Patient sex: F
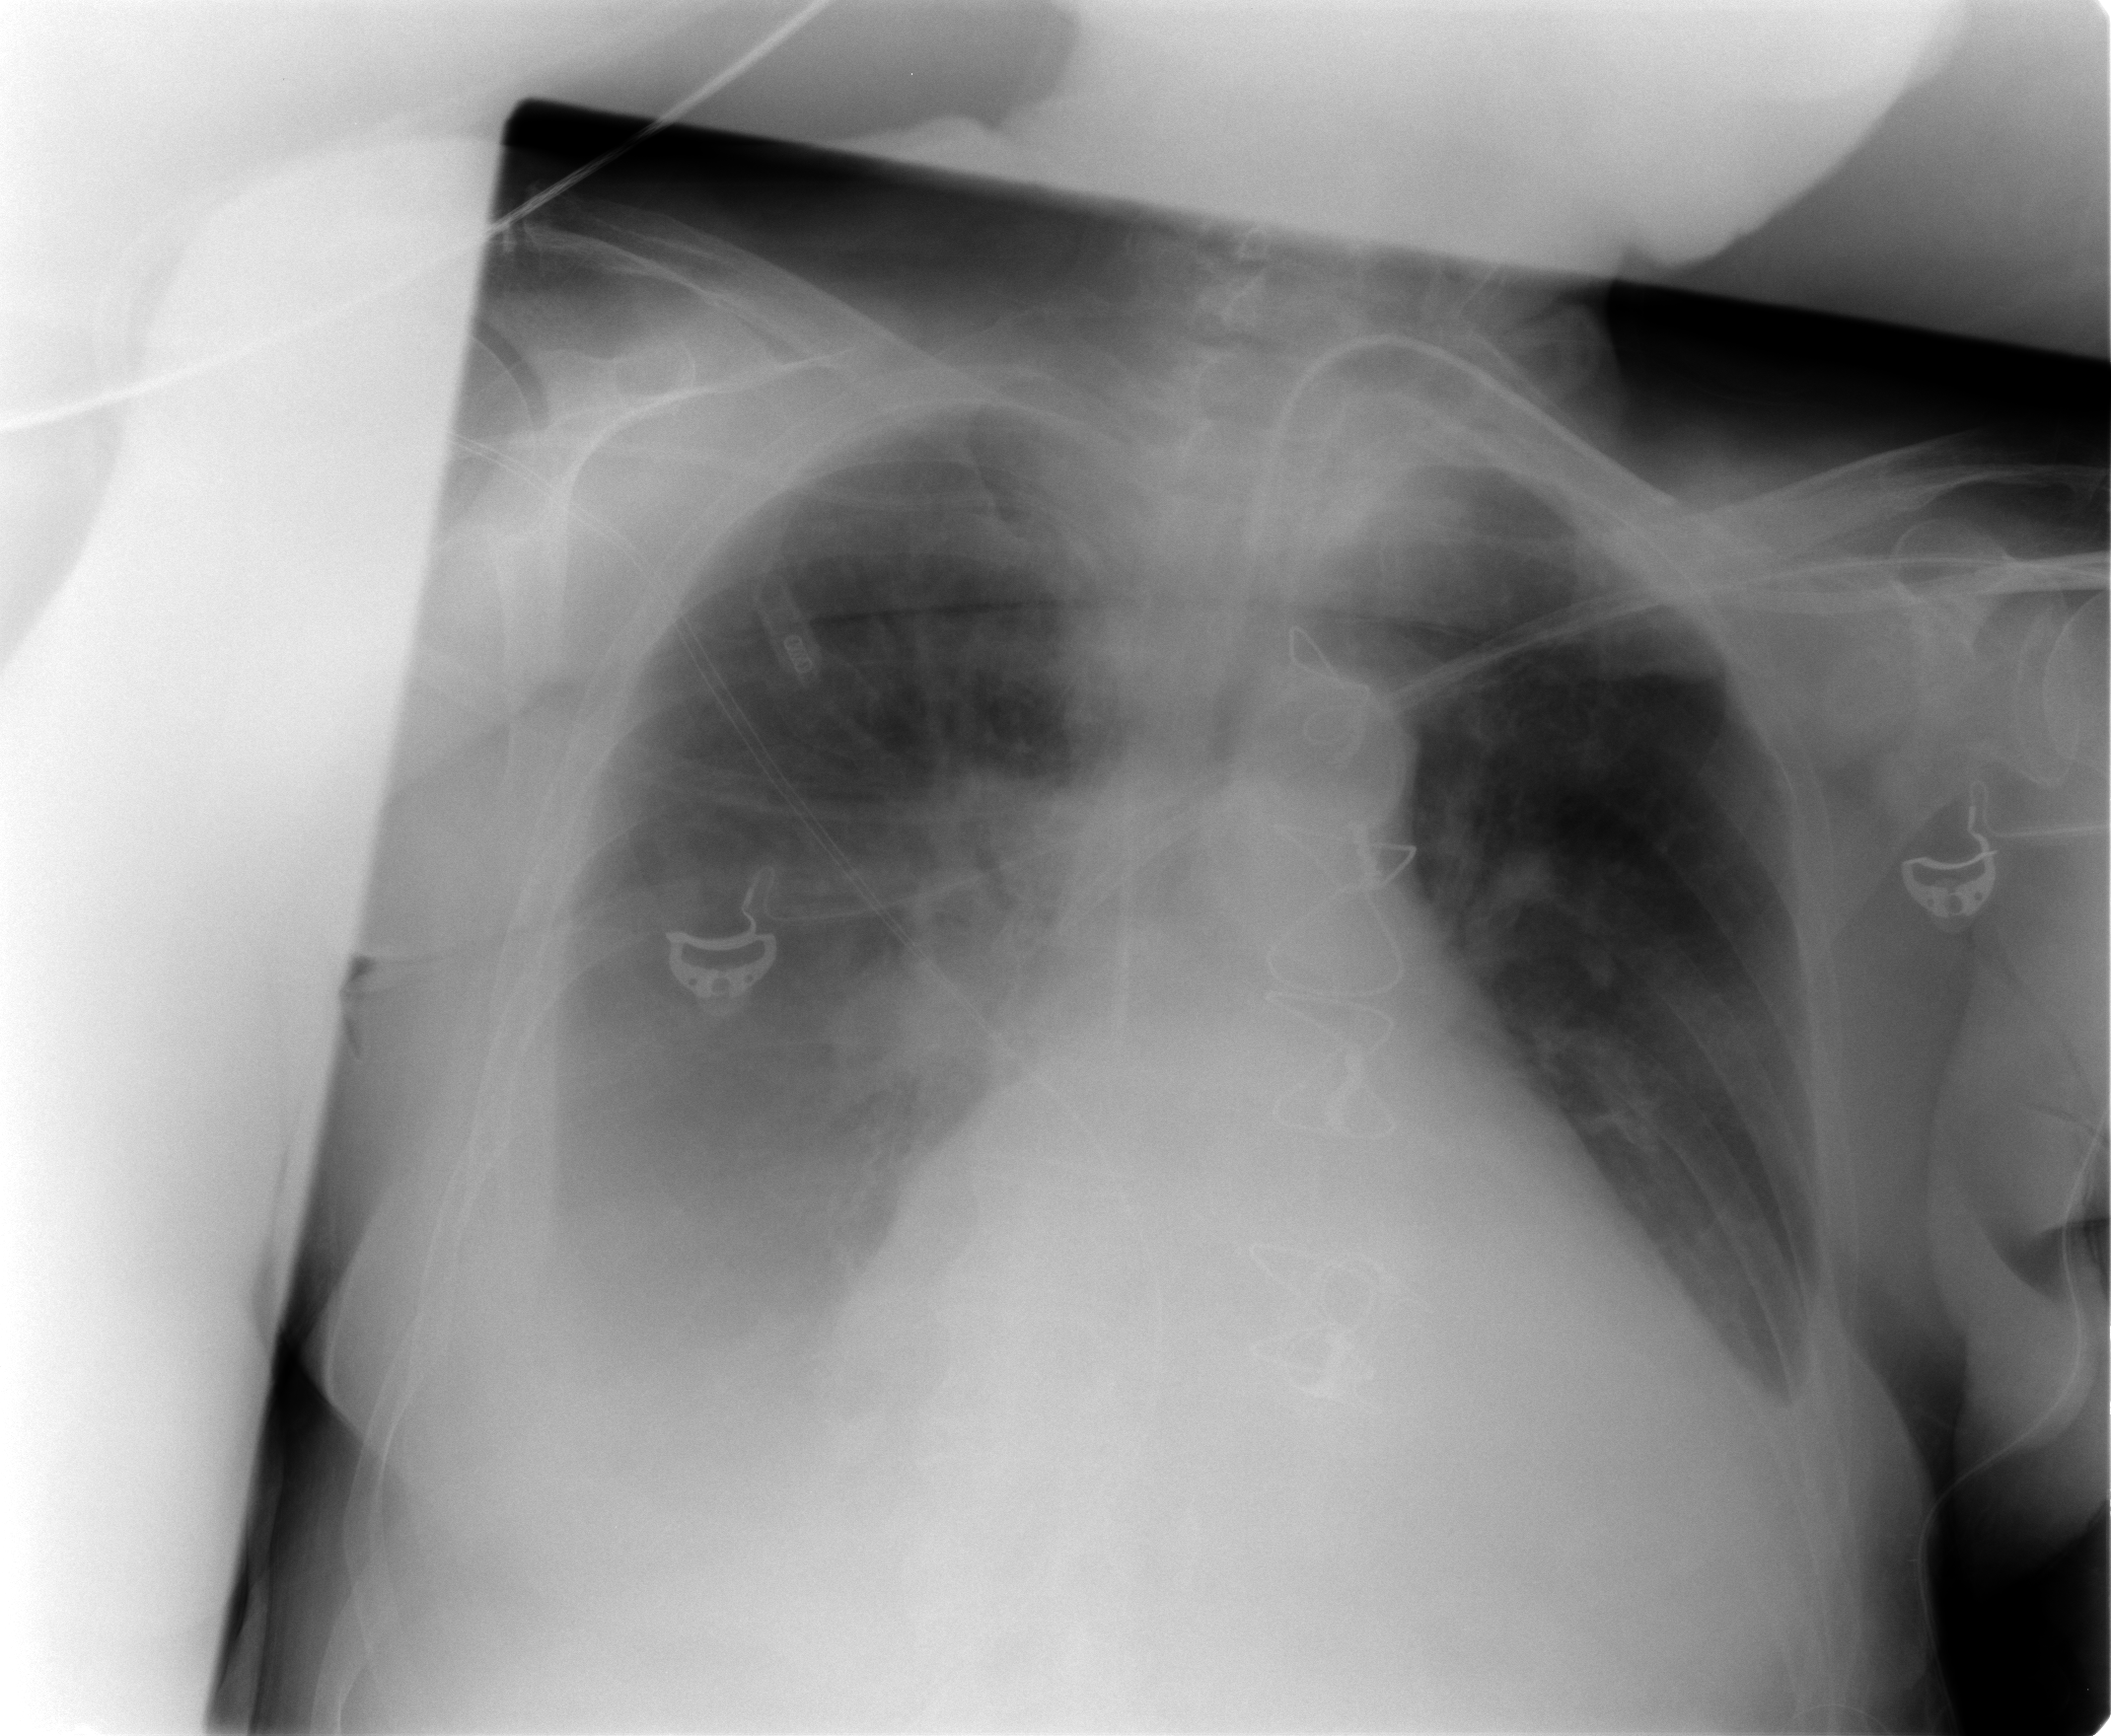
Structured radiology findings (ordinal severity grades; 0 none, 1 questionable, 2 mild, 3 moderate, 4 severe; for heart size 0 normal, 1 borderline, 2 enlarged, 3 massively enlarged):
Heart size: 2
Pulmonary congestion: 3
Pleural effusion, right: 3
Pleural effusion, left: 2
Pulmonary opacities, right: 2
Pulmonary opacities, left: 2
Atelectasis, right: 2
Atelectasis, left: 2